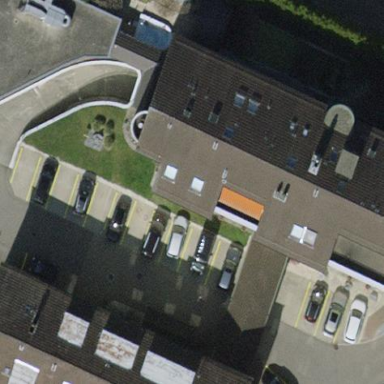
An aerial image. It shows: Hotel building.